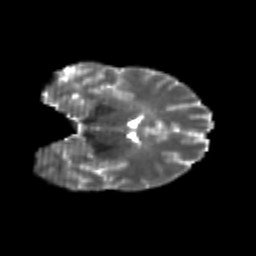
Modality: T2w
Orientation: coronal
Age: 24
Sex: female
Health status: healthy
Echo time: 0.074 s